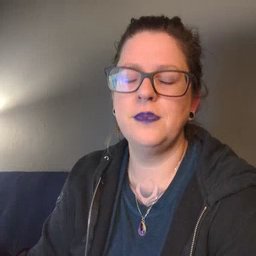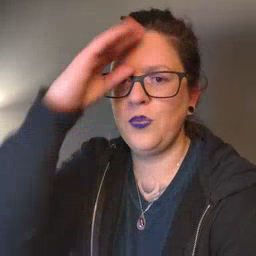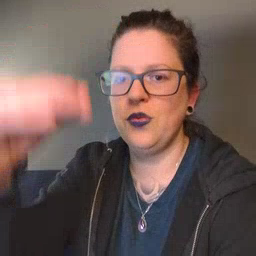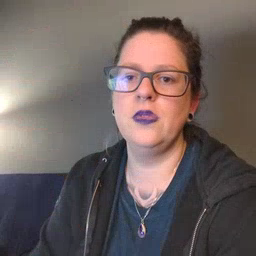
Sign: boy